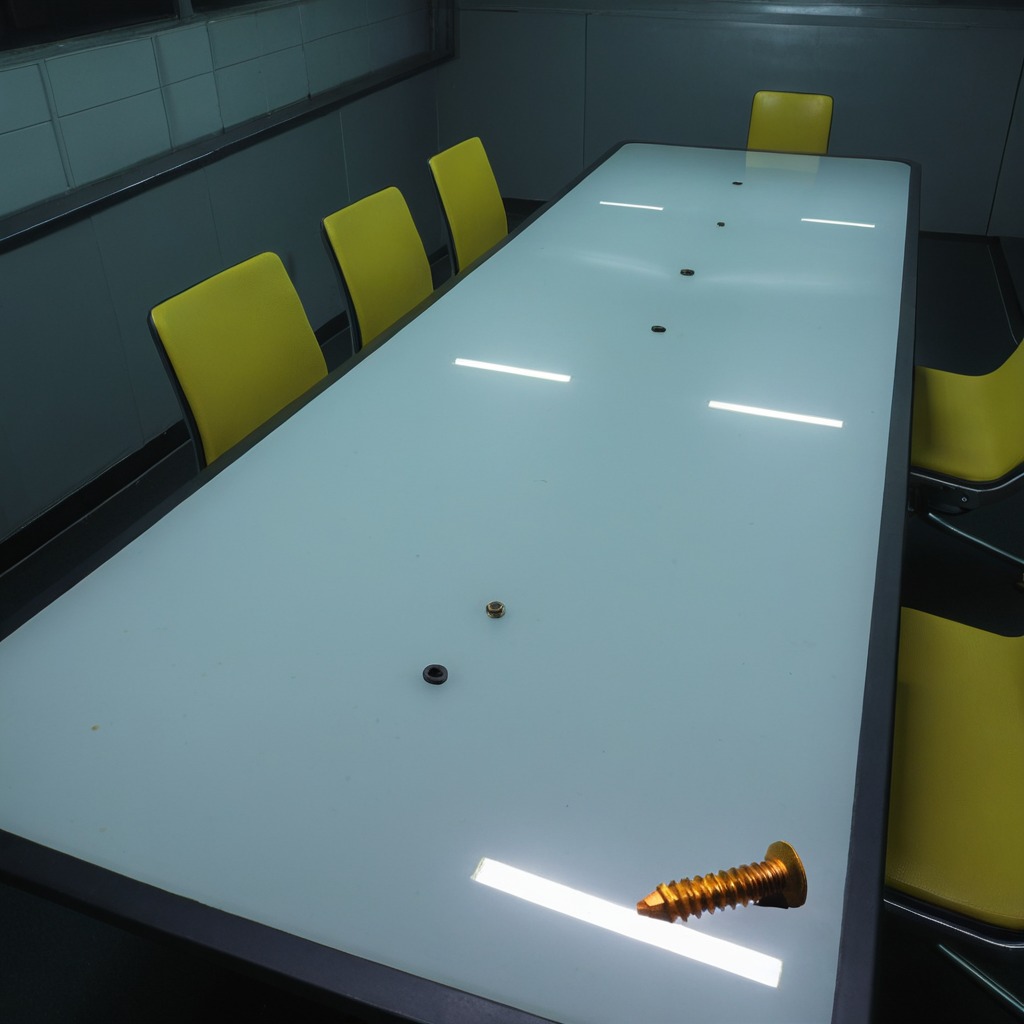
A metal screw lies on a clean empty table in a railway signal maintenance room lit by harsh overhead fluorescents photorealistic surface textures crisp shadows high dynamic range